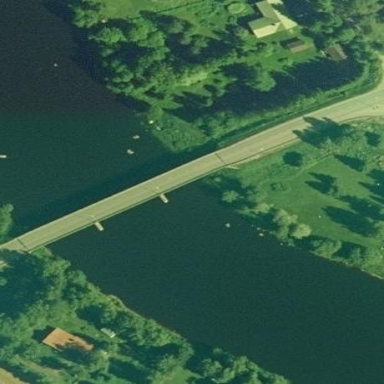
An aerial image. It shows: Man-made bridge.